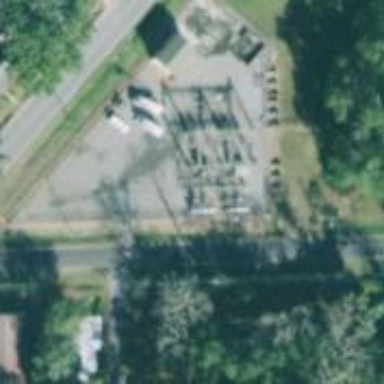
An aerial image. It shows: Distribution level power substation enclosed by fence.